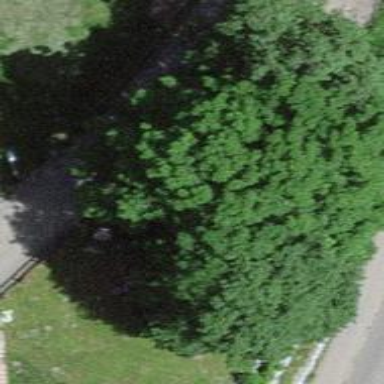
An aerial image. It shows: Single tag "natural: tree."